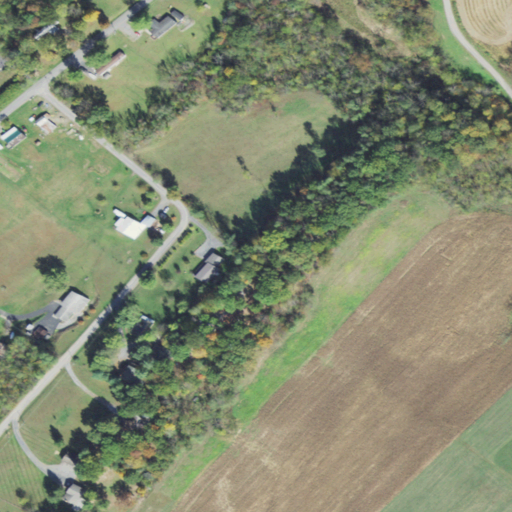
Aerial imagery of ridge(s) in Pennsylvania named Redstone Ridge containing deciduous forest, pasture, cultivated crops, low intensity development, mixed forest, open development, and medium intensity development